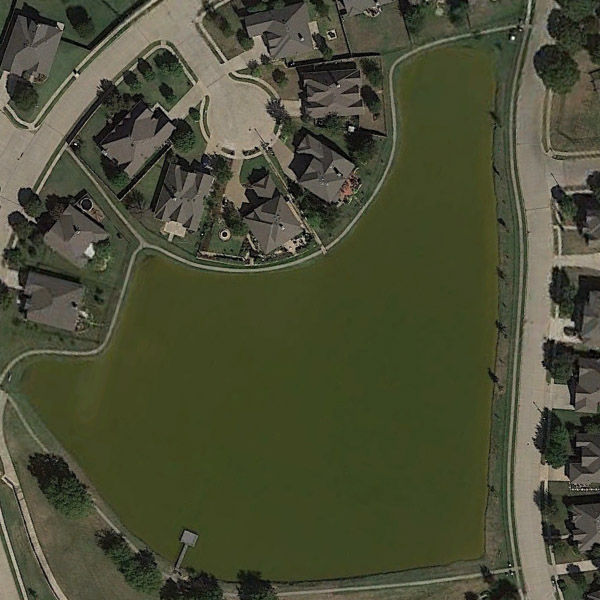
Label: Pond